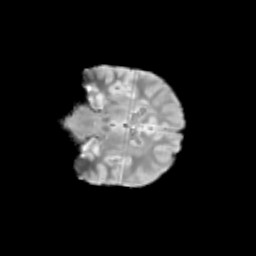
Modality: T2w
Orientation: coronal
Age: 13
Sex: female
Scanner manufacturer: siemens
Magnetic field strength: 3 T
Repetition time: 3.8 s
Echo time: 0.07 s